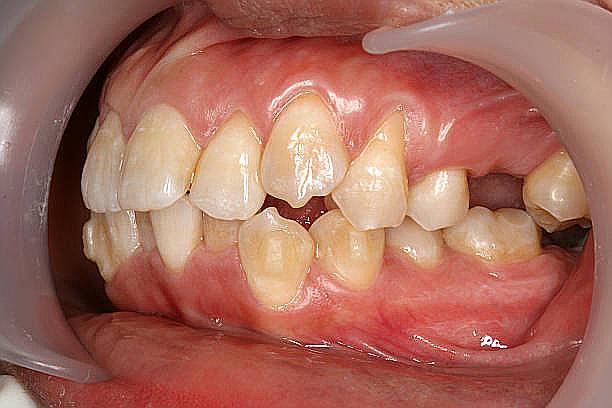
Condition: Gingivitis